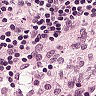
Metastatic tissue present: no